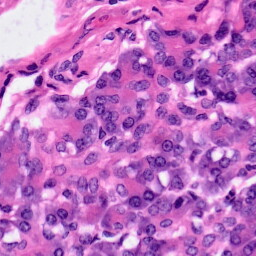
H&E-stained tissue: Pancreatic